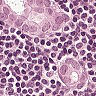
Metastatic tissue present: yes